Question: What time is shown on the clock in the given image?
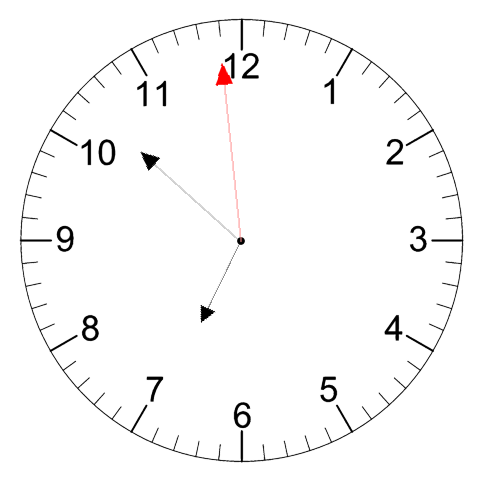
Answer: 06:51:59